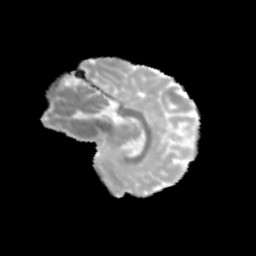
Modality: MD
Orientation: sagittal
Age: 12
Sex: female
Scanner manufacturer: siemens
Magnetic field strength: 3 T
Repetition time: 3.8 s
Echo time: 0.07 s